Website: ulta-beauty
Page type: payment
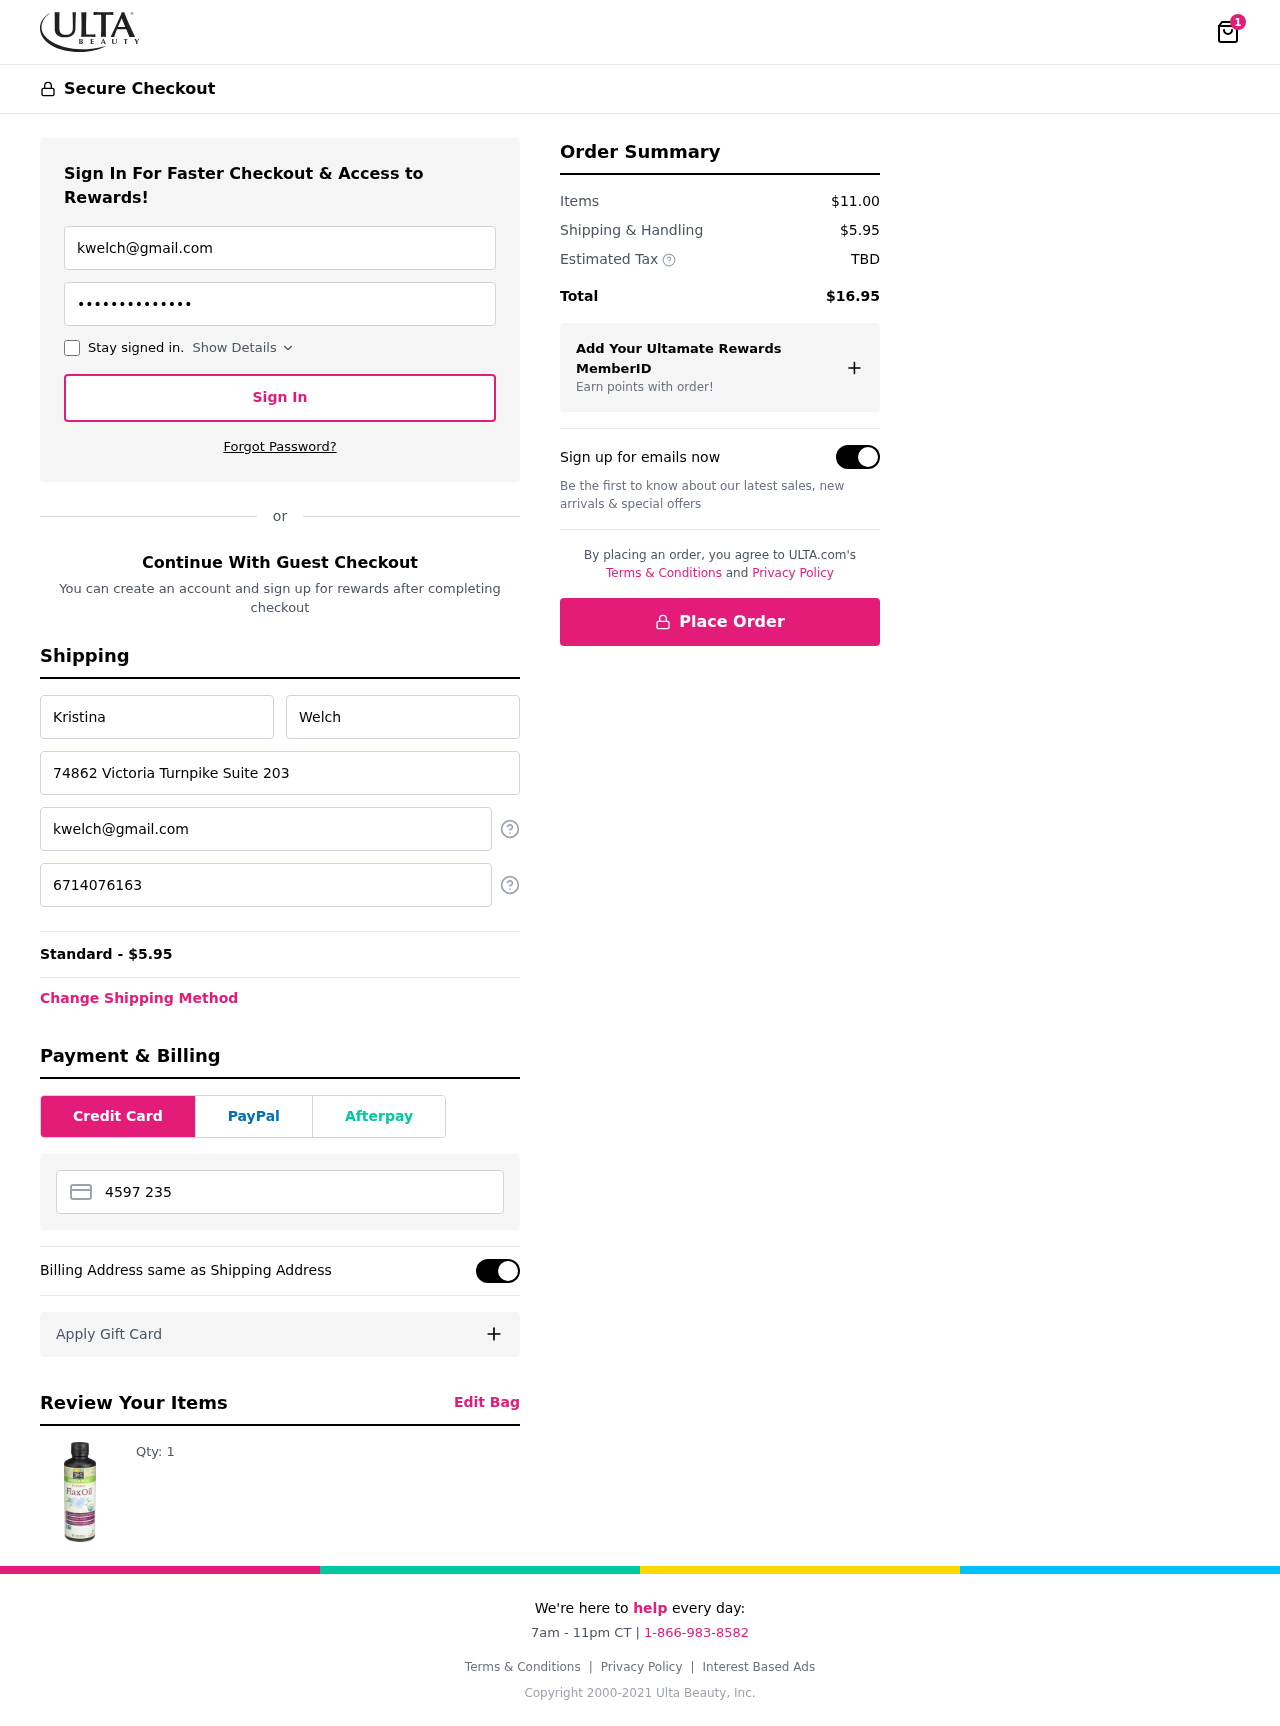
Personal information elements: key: PII_CARD_NUMBER
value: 4597 2350 0657 9240
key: PII_EMAIL
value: kwelch@gmail.com
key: PII_FIRSTNAME
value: Kristina
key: PII_LASTNAME
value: Welch
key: PII_PHONE
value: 6714076163
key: PII_STREET
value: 74862 Victoria Turnpike Suite 203
Product elements: key: PRODUCT1_QUANTITY
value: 1
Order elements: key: ORDER_NUM_ITEMS
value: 1
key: ORDER_SHIPPING_COST
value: $5.95
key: ORDER_SHIPPING_COST
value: Standard - $5.95
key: ORDER_SUBTOTAL
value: $11.00
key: ORDER_TAX
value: TBD
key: ORDER_TOTAL
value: $16.95